Field crop: tomato
Growth stage: 1
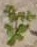
Species: portulaca